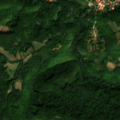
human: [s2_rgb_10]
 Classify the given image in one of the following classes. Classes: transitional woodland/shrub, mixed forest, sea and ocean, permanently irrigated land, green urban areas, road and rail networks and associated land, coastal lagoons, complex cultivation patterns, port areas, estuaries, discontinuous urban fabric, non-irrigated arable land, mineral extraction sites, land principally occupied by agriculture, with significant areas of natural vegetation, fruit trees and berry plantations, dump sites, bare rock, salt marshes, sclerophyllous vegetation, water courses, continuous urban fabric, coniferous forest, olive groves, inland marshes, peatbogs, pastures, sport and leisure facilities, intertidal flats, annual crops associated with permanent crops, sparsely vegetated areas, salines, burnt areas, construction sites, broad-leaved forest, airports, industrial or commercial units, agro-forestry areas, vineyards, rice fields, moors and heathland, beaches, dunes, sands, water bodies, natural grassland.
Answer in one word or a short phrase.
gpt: complex cultivation patterns, land principally occupied by agriculture, with significant areas of natural vegetation, broad-leaved forest